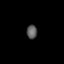
Tissue: prostate
Cell type: T cells
Senescence score: 0.3118
Nuclear area (px): 143
Mean DAPI intensity: 90.147